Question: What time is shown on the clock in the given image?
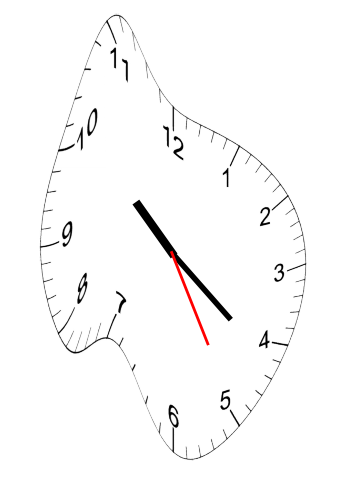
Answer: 10:21:25